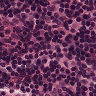
Metastatic tissue present: no